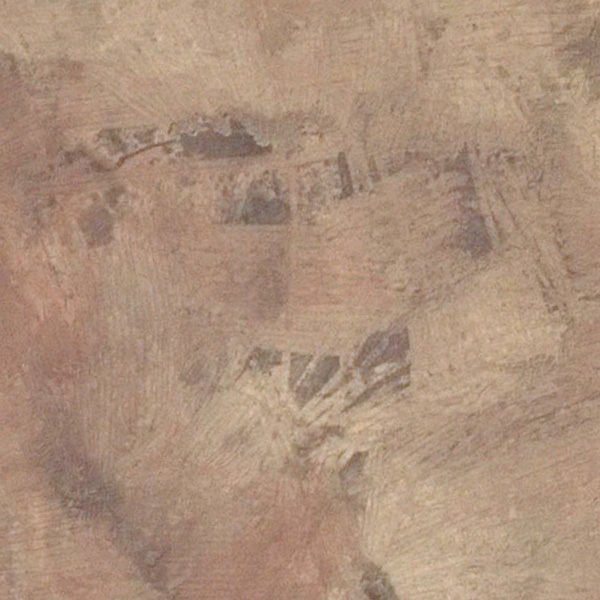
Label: BareLand